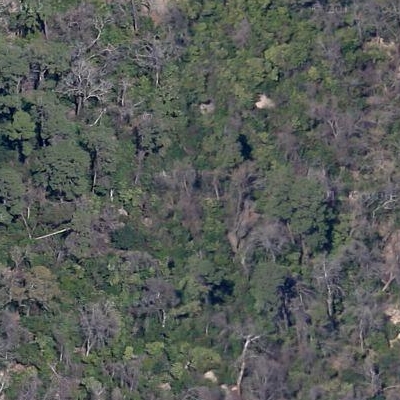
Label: Forest